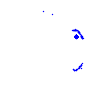
Particle: kaon